Aerial crown-view tile of a tropical tree (Barro Colorado Island, Panama), acquired 20250616:
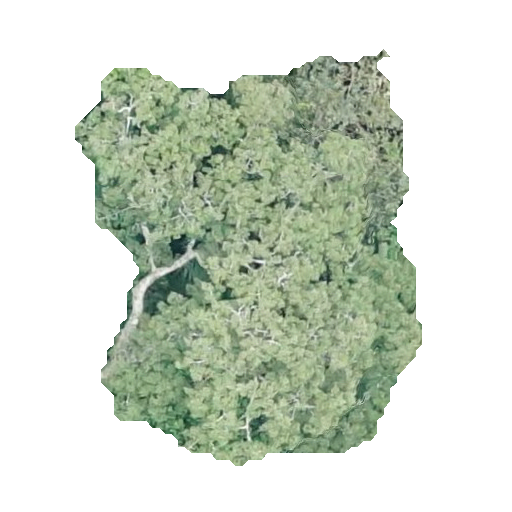
Species: Ceiba pentandra
GBIF accepted scientific name: Ceiba pentandra
Crown area: 157.624 m²